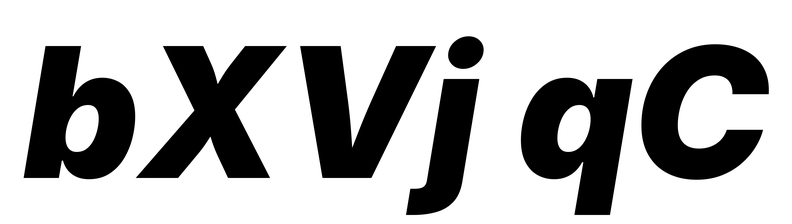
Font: Inter-Italic_Black_Italic